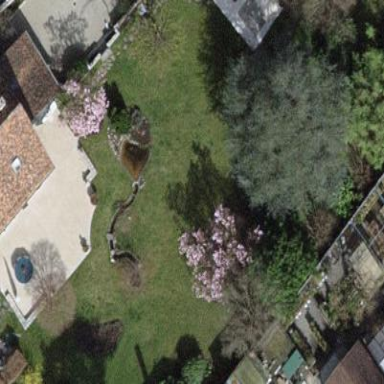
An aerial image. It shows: Garden surrounded by fence.